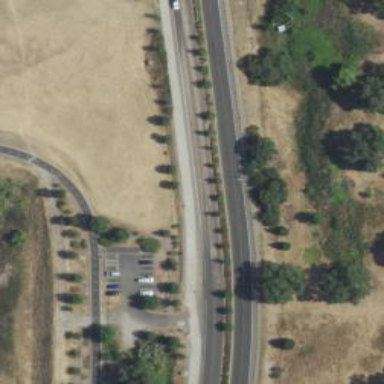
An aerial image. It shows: Primary highway.